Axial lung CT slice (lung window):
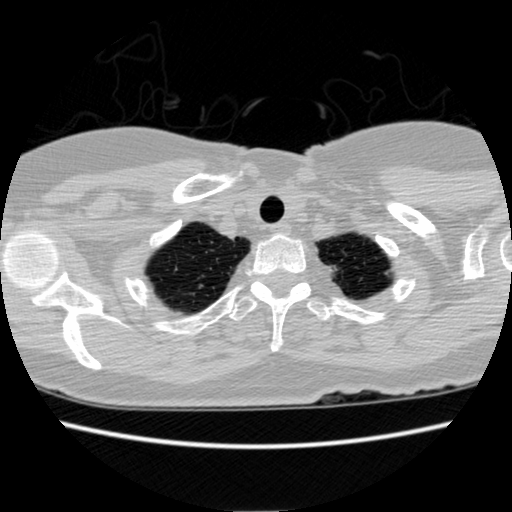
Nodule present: no